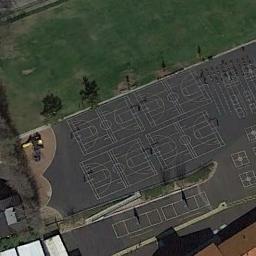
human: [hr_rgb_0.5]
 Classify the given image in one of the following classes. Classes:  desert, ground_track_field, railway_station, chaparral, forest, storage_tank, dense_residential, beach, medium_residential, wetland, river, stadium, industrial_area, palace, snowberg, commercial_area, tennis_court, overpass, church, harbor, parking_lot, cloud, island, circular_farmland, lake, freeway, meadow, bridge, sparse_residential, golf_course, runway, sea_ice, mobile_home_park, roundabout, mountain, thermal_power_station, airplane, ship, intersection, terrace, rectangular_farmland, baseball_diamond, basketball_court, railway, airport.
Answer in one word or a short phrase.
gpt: basketball_court